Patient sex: F
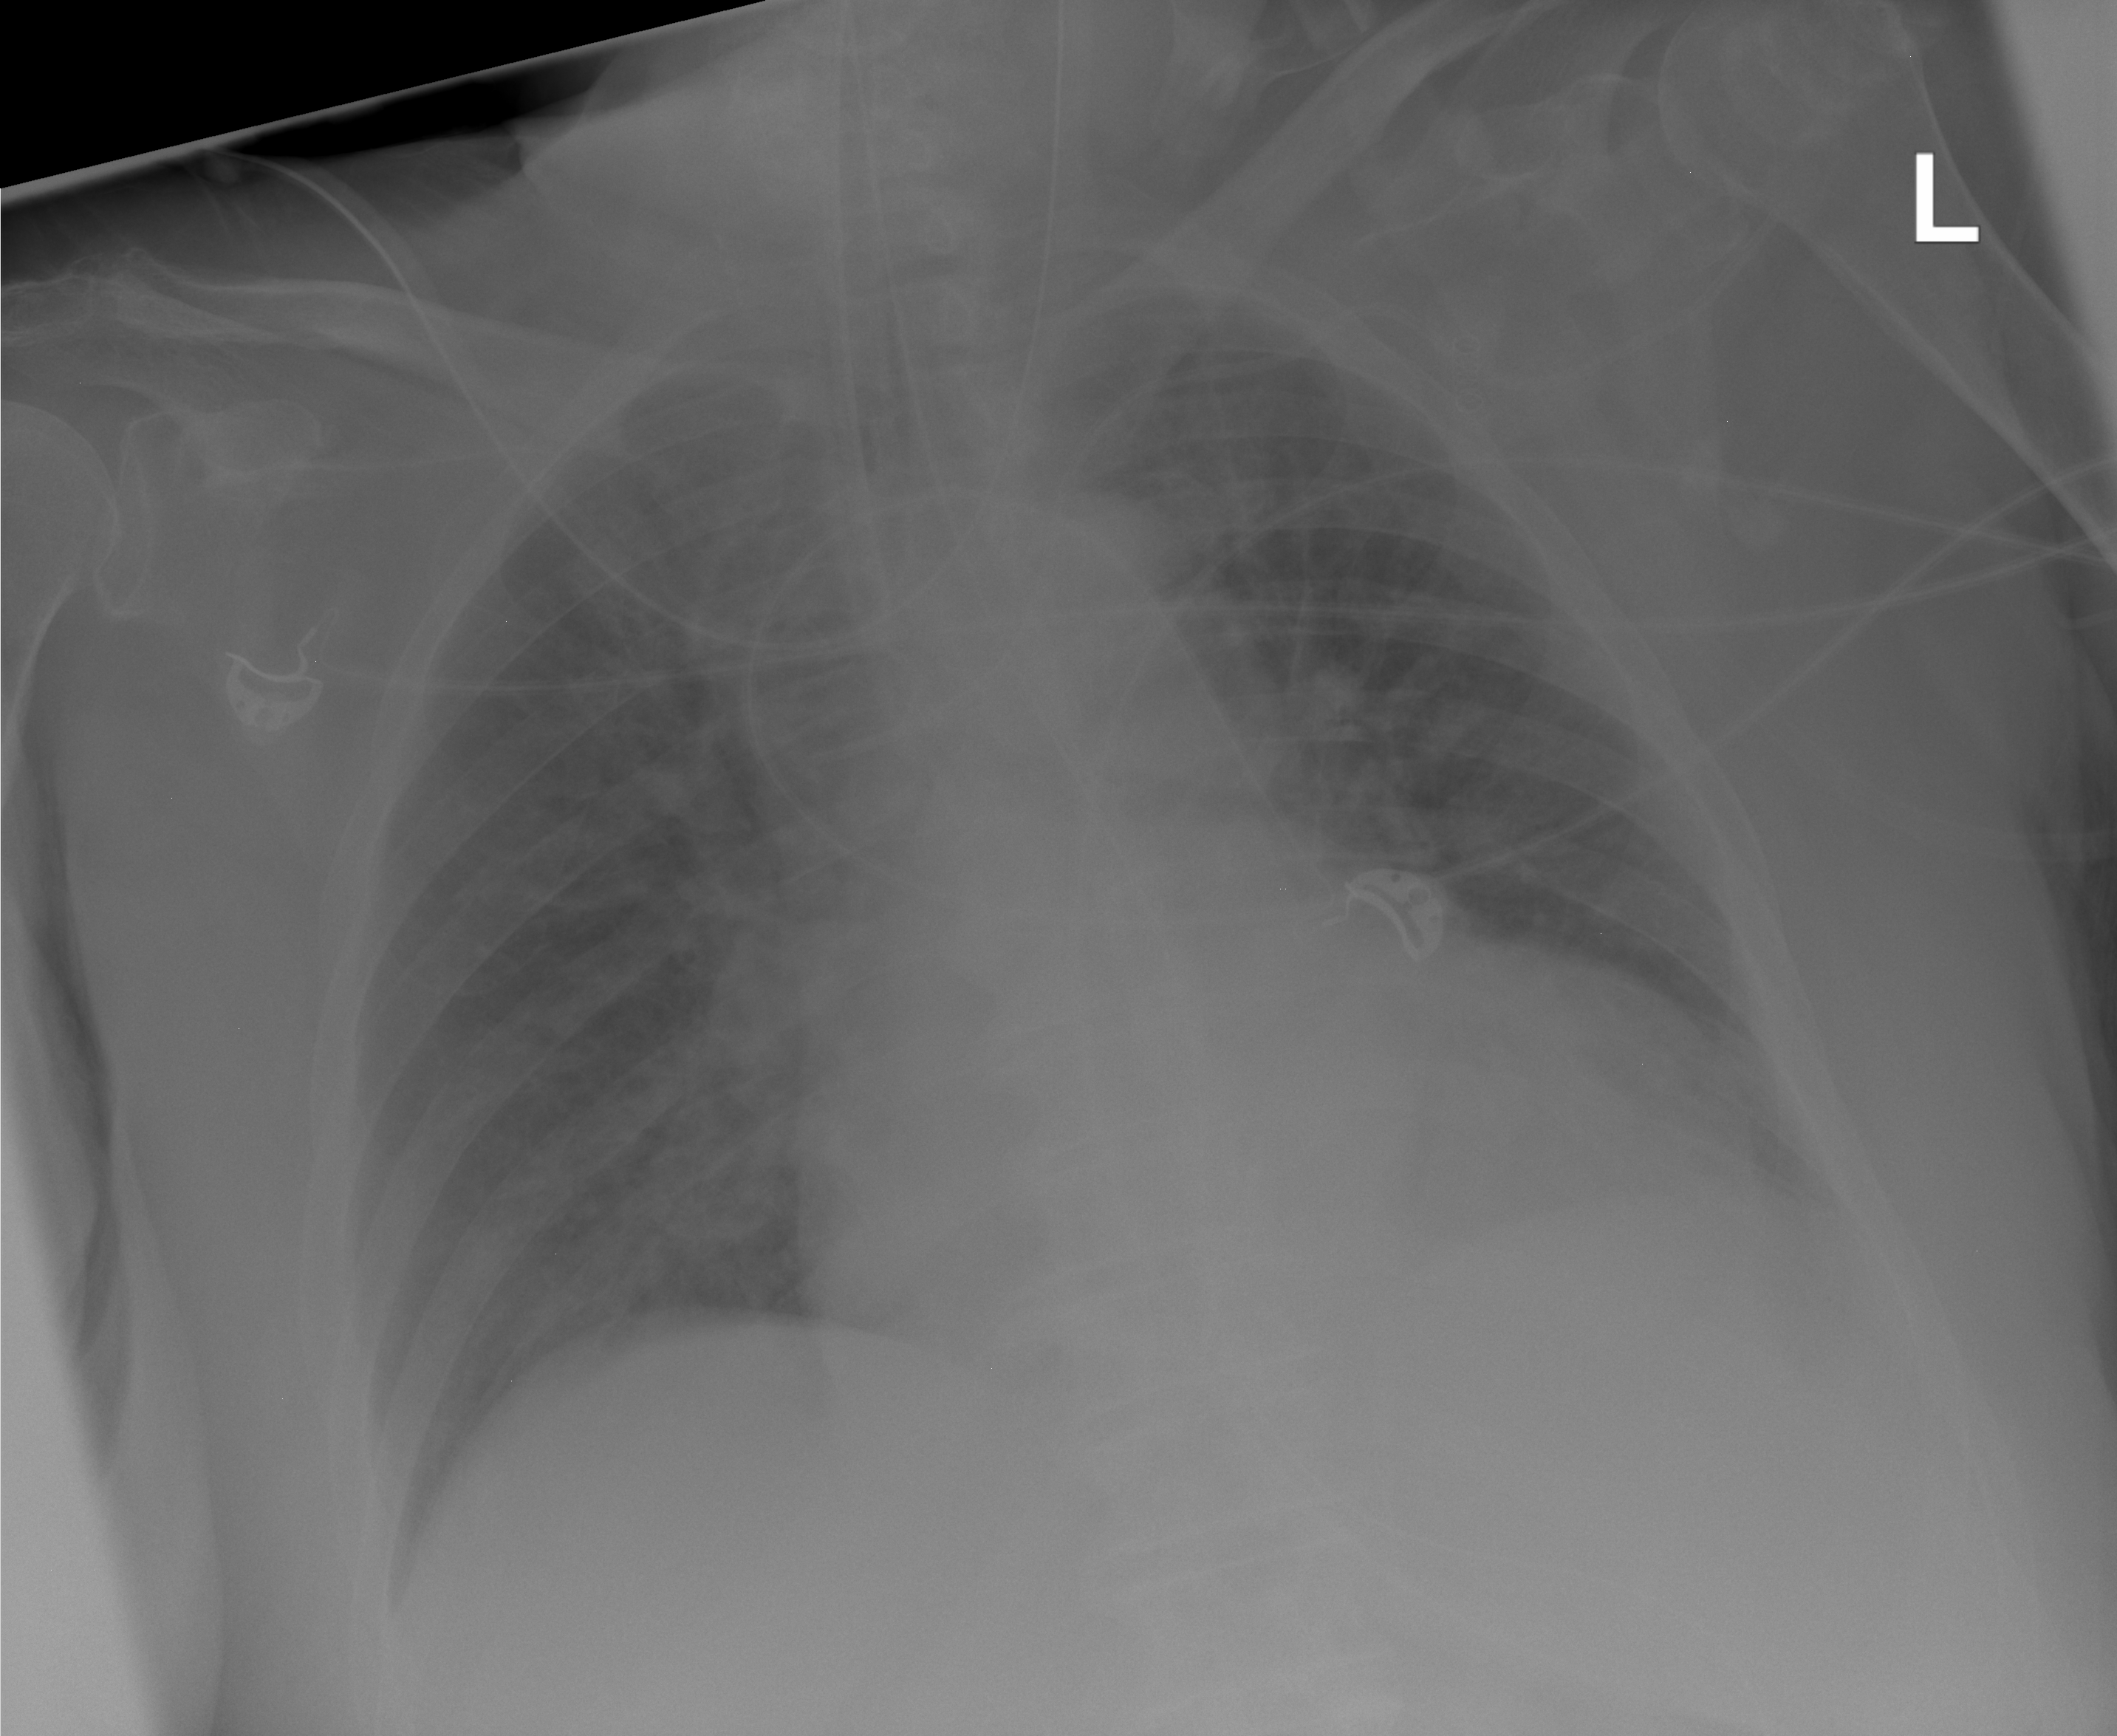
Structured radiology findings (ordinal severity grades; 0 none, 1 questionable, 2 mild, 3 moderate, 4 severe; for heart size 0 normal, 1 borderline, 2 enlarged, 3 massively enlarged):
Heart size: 0
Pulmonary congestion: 0
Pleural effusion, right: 0
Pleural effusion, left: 0
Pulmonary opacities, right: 0
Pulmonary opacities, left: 0
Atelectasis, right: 0
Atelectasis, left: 2